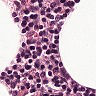
Metastatic tissue present: no